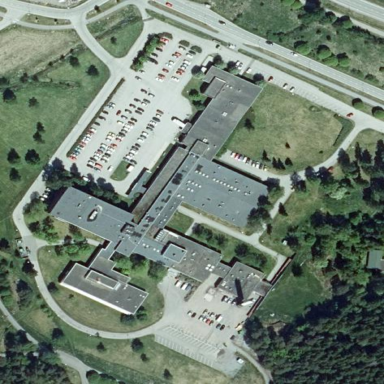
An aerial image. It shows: Hospital providing healthcare services.